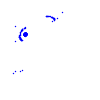
Particle: electron